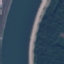
Land use / land cover: River